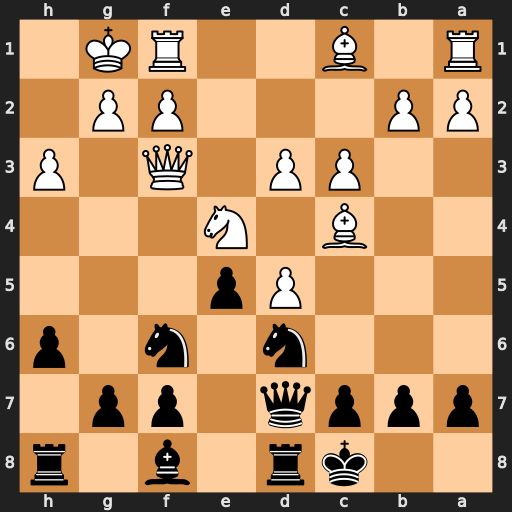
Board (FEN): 2kr1b1r/pppq1pp1/3n1n1p/3Pp3/2B1N3/2PP1Q1P/PP3PP1/R1B2RK1
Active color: b
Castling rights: -
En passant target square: -
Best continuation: Nfxe4 dxe4 Nxc4